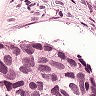
Metastatic tissue present: yes